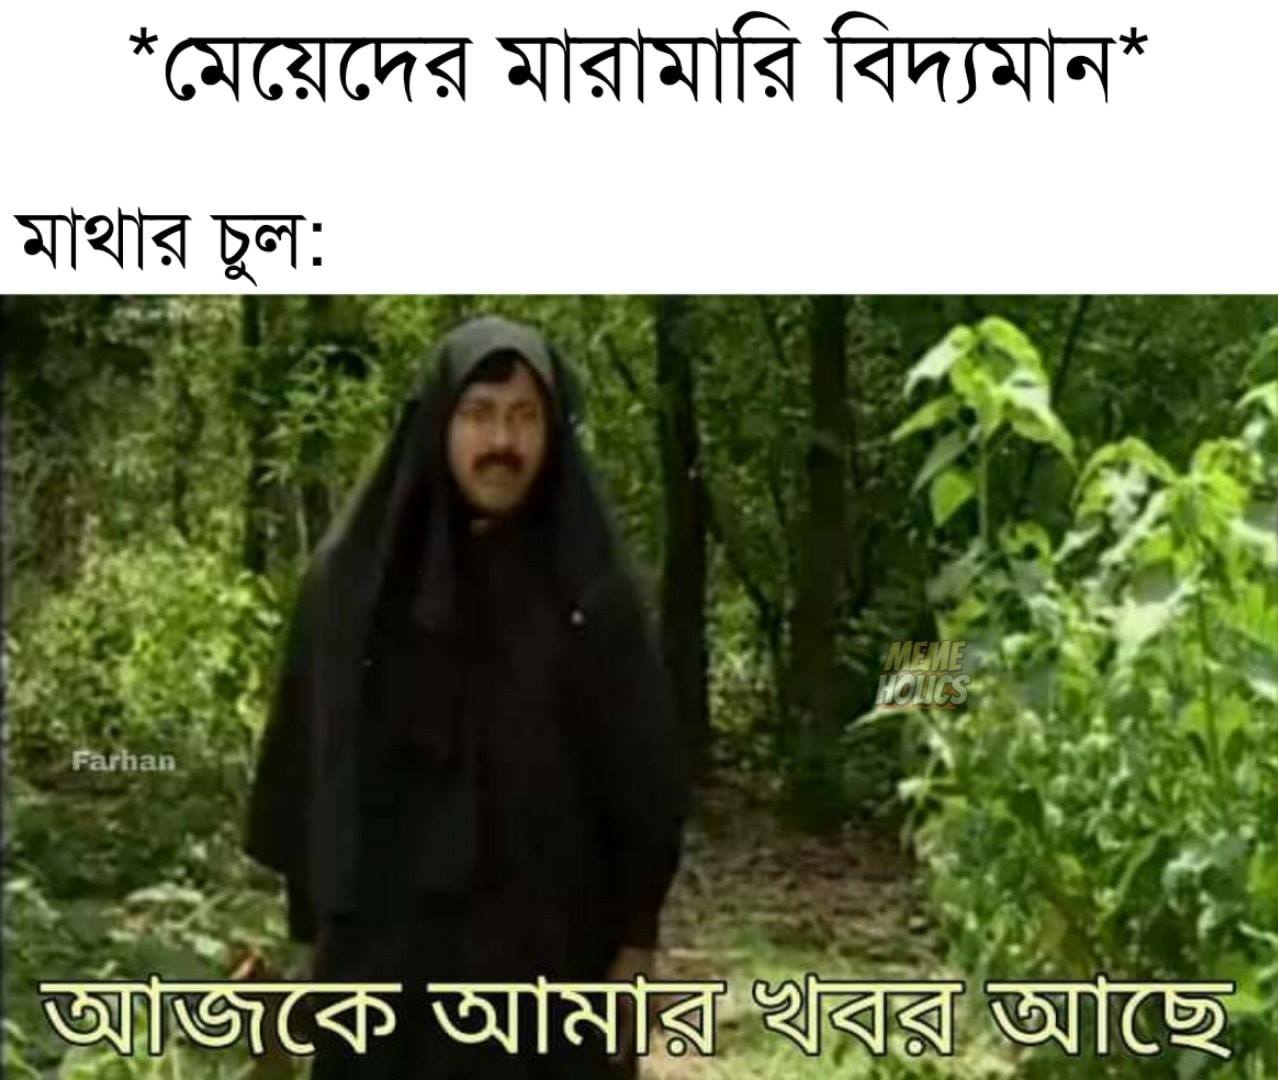
Caption: *মেয়েদের মারামারি বিদ্যমান *    মাথার চুল:    আজকে আমার খবর আছে
Label: non-hate